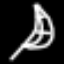
Label: leaf